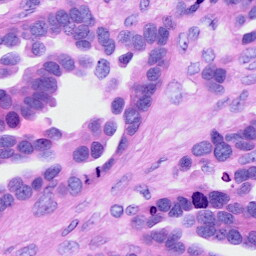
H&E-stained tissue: Ovarian